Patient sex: M
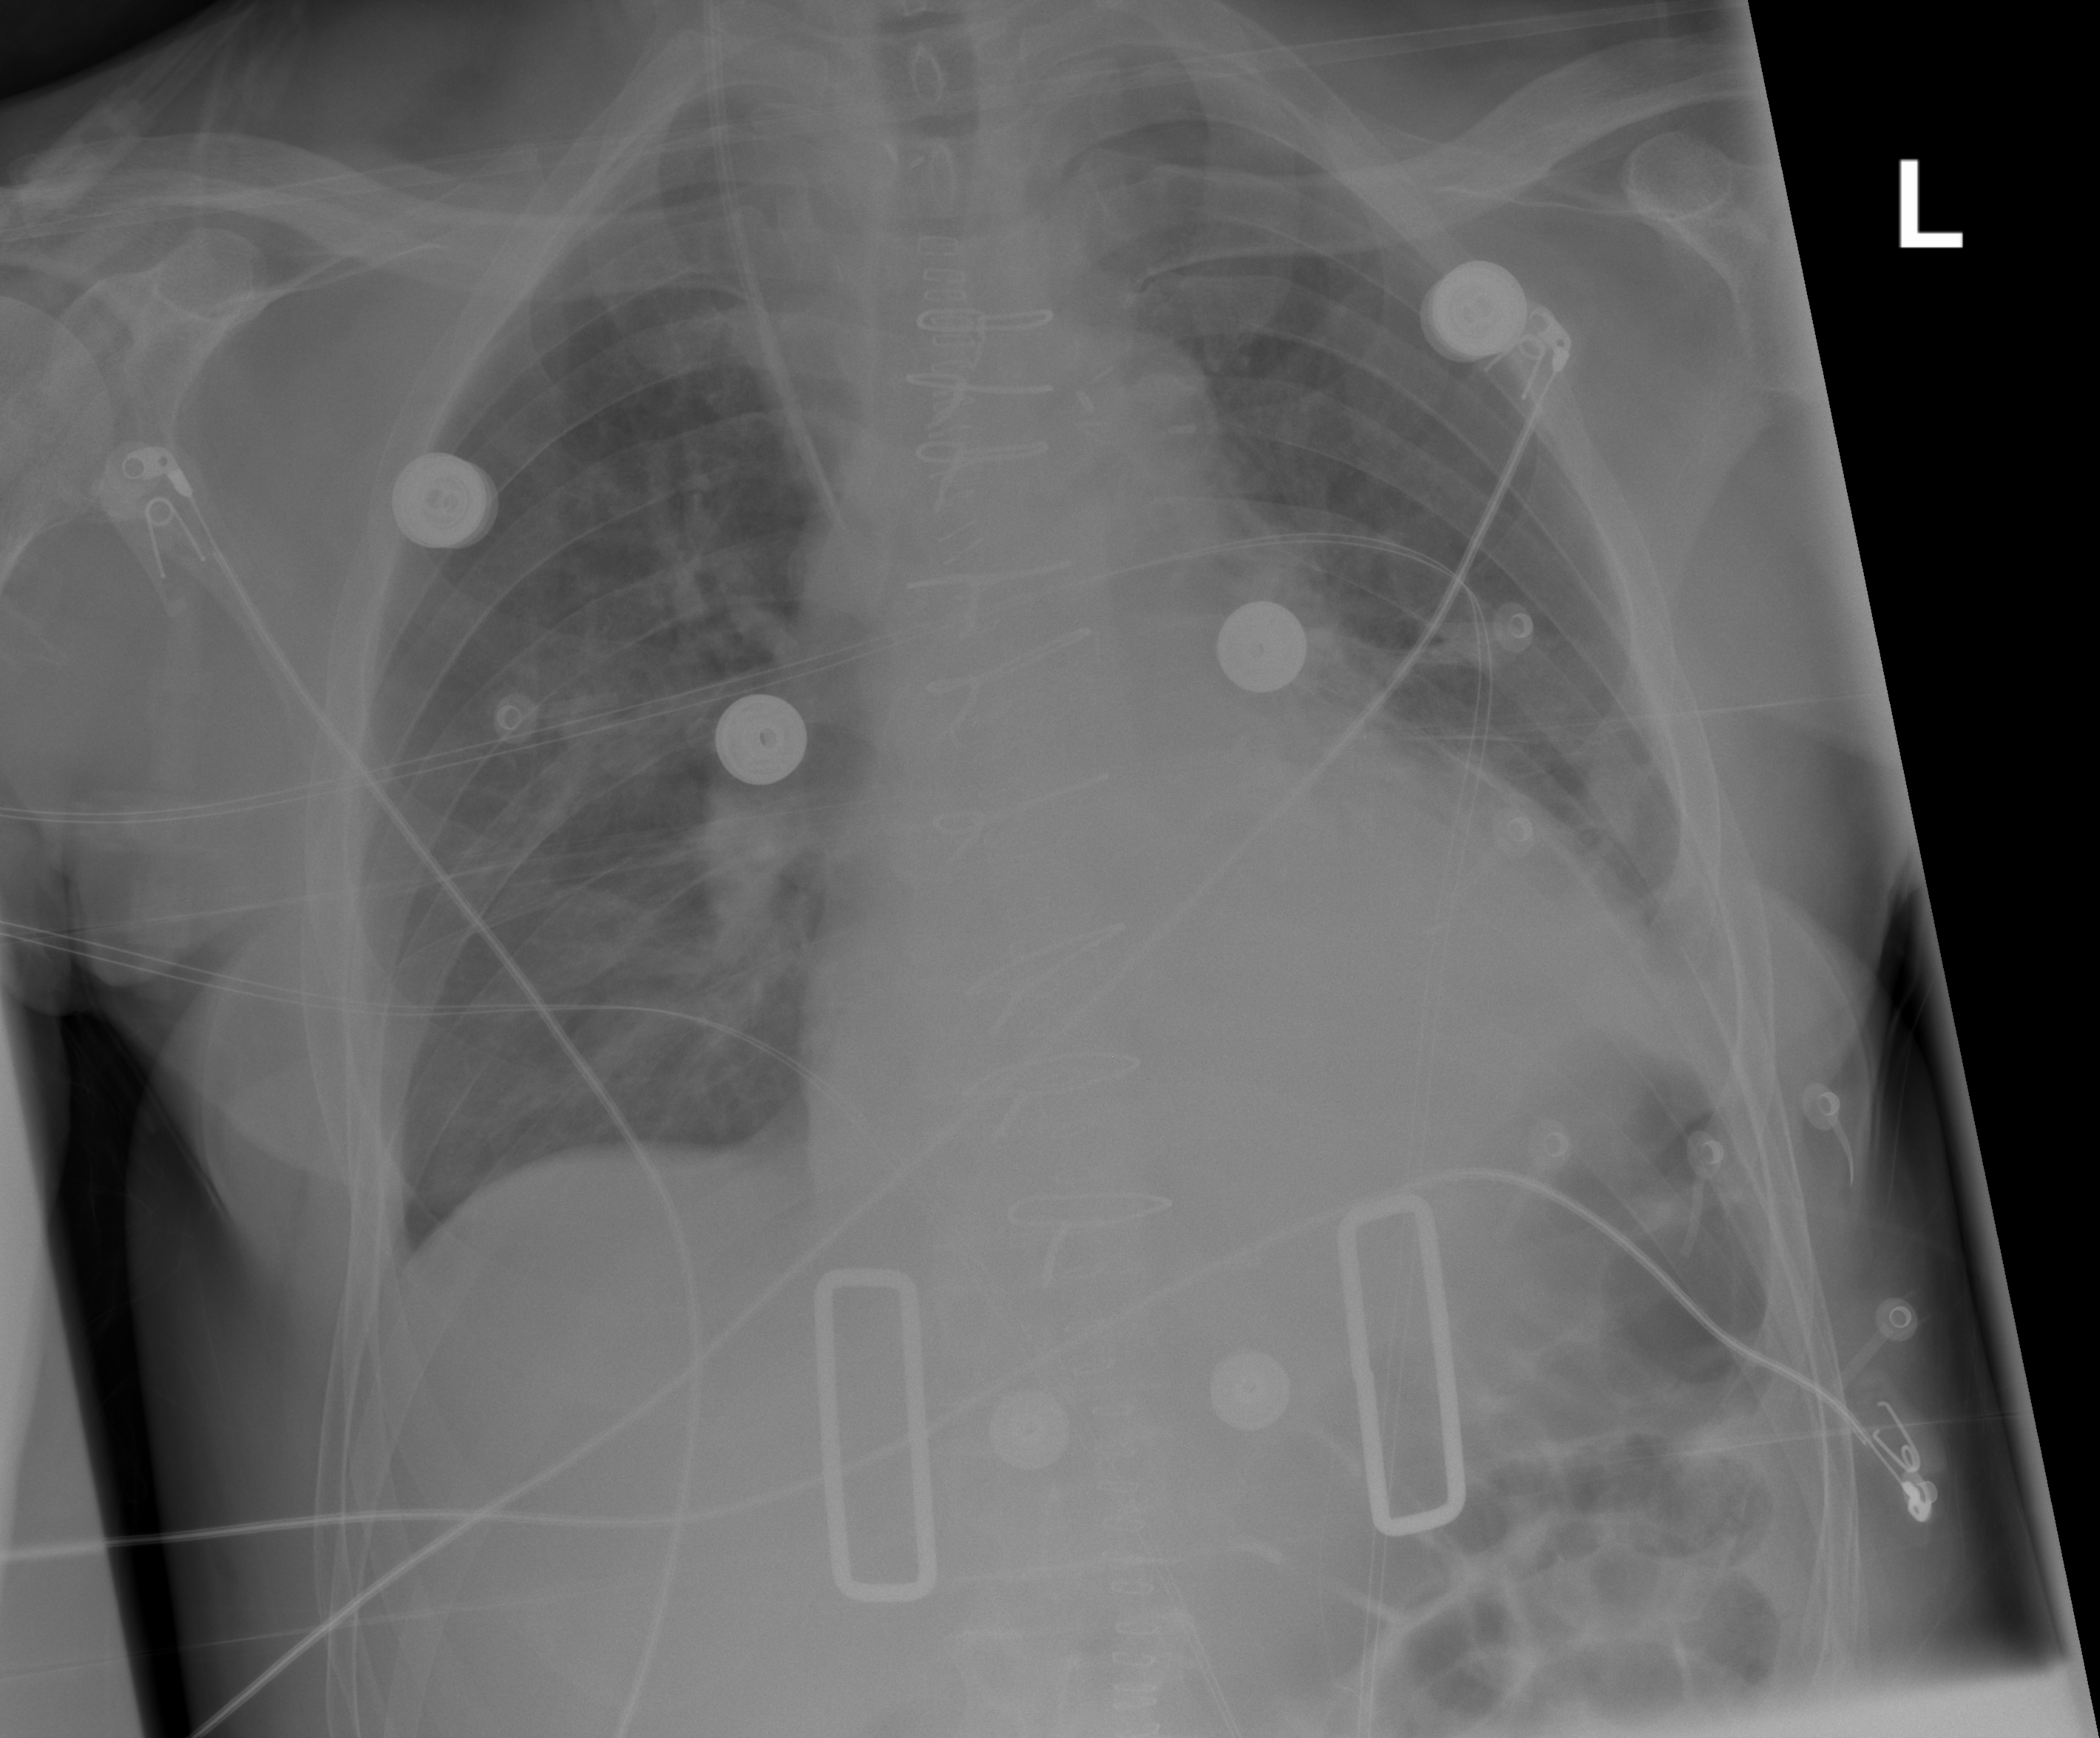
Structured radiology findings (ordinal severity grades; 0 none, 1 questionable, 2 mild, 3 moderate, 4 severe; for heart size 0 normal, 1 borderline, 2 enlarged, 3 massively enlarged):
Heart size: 2
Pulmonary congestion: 0
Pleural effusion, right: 0
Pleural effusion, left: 2
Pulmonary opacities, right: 0
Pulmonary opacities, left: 0
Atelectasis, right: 0
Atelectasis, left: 2